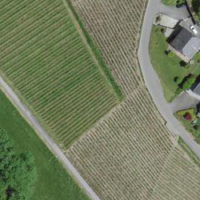
EUNIS habitat code: 40
Species observed at this site:
Cerastium glomeratum